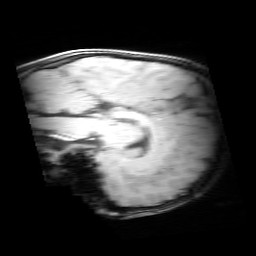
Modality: MP2RAGE
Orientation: sagittal
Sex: male
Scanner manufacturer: siemens
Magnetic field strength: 3 T
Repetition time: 5 s
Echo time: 0.00355 s